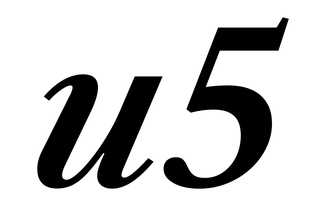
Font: LibreCaslonText-Italic_SemiBold_Italic